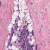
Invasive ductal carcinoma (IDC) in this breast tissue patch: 1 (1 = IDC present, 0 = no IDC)